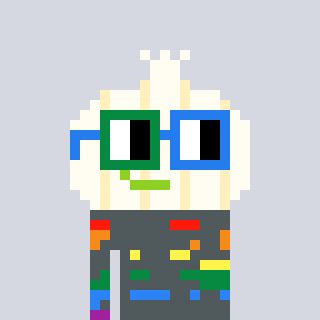
a pixel art character with square green and blue glasses, a garlic-shaped head and a peachy-colored body on a cool background